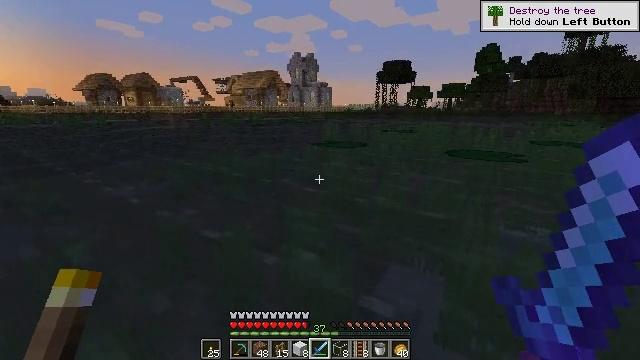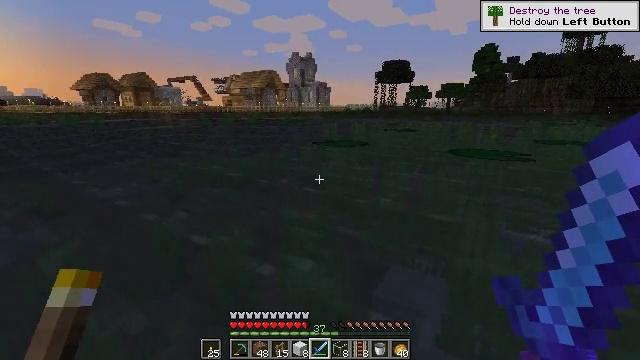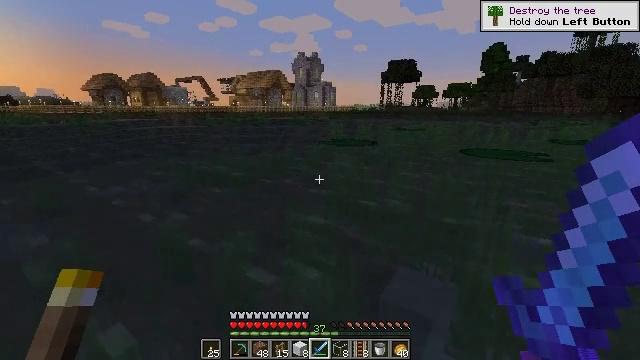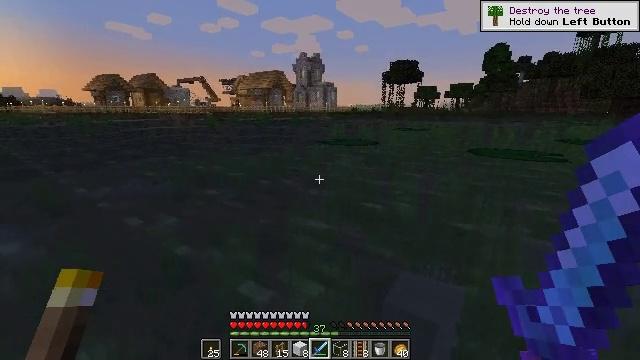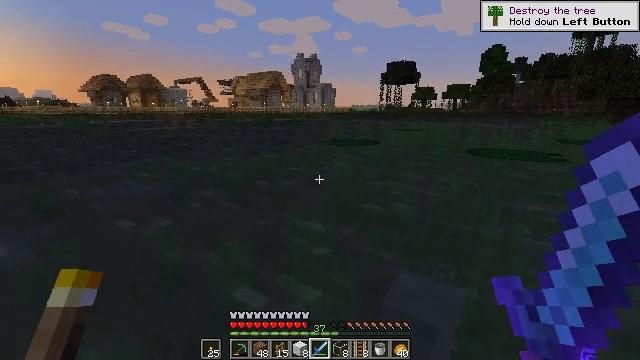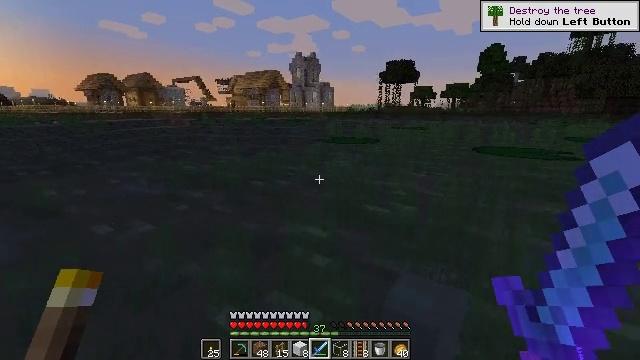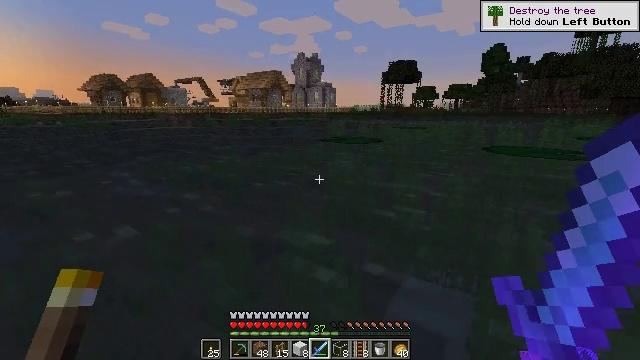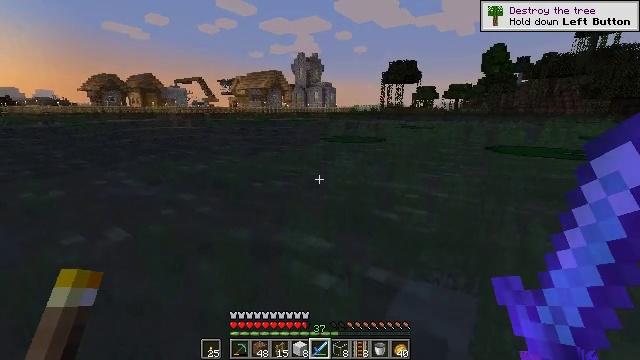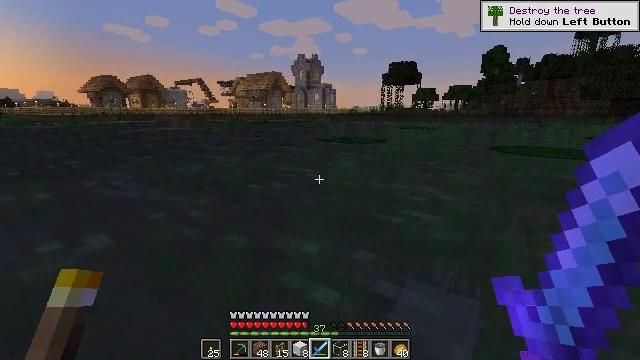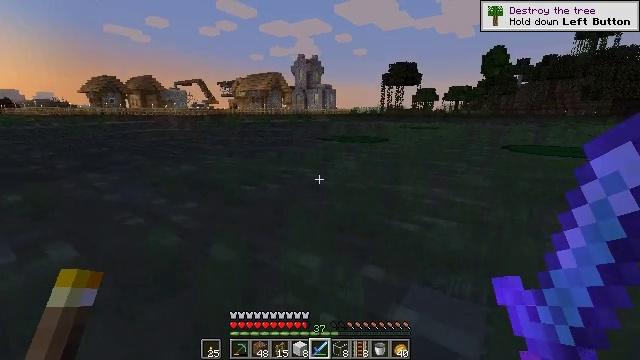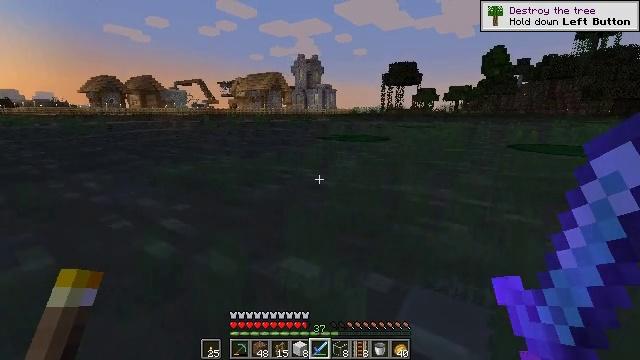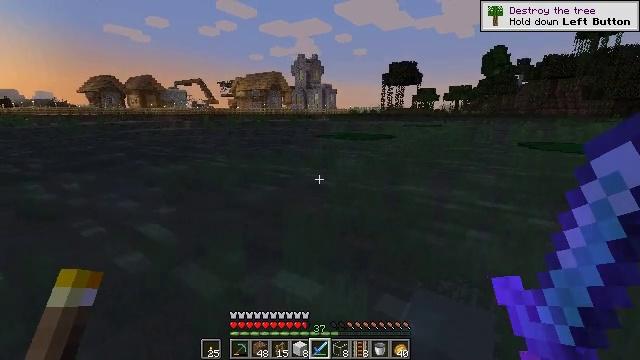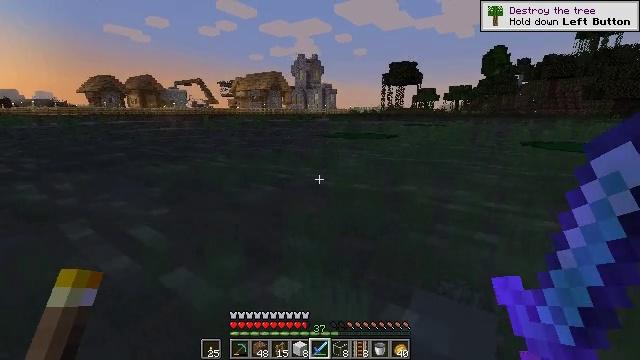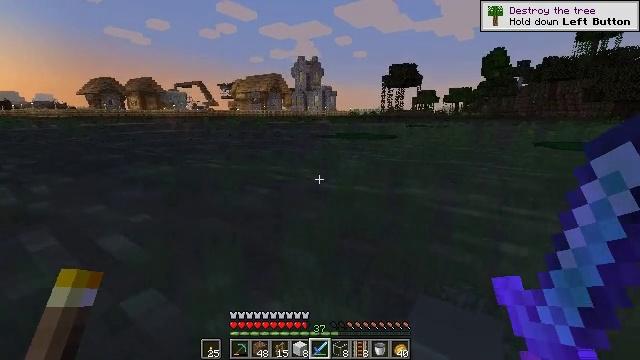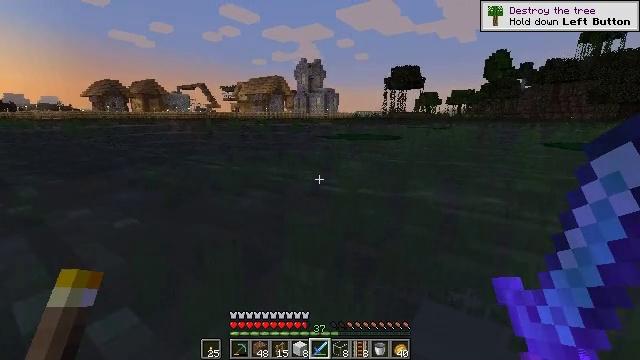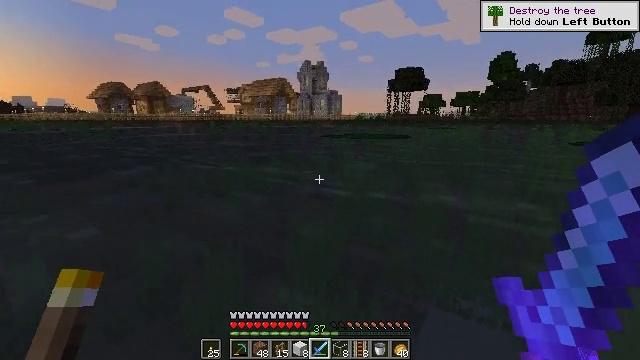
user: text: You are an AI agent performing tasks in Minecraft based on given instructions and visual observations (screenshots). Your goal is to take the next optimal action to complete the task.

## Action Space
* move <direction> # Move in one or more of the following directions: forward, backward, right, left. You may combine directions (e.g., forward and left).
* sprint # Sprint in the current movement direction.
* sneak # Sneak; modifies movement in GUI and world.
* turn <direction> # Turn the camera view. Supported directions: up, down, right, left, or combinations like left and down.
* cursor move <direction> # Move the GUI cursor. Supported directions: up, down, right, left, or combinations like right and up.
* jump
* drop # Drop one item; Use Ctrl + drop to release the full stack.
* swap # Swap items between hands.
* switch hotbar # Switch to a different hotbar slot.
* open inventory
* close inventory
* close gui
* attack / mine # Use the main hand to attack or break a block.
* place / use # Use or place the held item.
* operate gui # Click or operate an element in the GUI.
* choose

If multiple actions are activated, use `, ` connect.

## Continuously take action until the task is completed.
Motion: motion action
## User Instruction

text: Mine the oak fence from the structure.
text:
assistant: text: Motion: move forward, sprint
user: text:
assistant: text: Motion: move forward, sprint, turn left
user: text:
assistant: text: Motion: move forward, sprint
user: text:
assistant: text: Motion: move forward, sprint
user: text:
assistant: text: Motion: move forward, sprint
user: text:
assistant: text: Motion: move forward, sprint
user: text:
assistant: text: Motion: move forward, sprint
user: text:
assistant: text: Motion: move forward, sprint
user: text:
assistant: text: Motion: move forward, sprint
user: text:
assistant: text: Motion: move forward, sprint
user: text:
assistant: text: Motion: move forward, sprint
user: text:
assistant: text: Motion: move forward, sprint
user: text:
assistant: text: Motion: move forward
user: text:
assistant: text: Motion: move forward
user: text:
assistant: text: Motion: move forward
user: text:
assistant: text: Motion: move forward, turn left
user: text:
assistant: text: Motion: move forward
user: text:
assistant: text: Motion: move forward, turn left
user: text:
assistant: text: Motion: move forward, turn left
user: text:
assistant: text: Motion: move forward, turn left
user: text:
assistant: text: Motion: move forward, sneak, turn left
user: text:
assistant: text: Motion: move forward, sneak
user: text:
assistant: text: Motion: move forward, sneak
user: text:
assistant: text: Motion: move forward, sneak
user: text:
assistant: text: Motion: move forward, sneak
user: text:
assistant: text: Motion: move forward, turn up
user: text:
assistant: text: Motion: move forward, turn up
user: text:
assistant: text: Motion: move forward, turn up
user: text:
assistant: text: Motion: move forward, sprint, turn up
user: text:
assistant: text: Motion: move forward, sprint, turn up